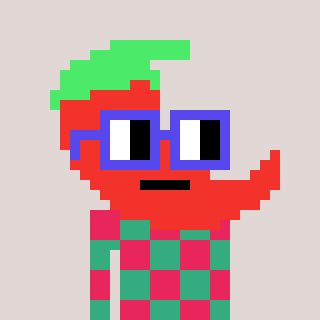
a pixel art character with square blue glasses, a chilli-shaped head and a teal-colored body on a warm background